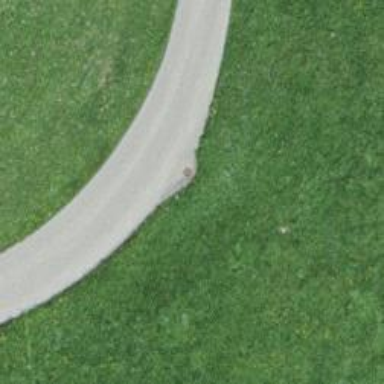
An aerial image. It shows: Unclassified paved road.